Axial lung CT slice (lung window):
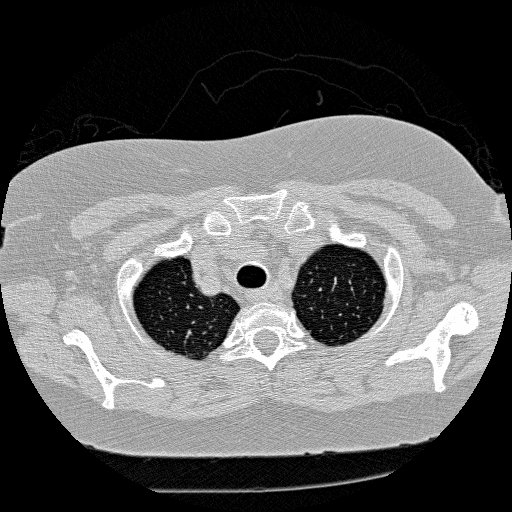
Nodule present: no